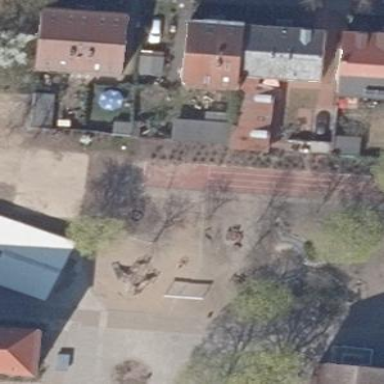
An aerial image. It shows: Playground area for leisure land.